Question: I want to show the arrow of the maximum and minimum value just like the picture below.
Does anyone have ideas about how to achieve it using iOS-Charts? Thanks a lot.

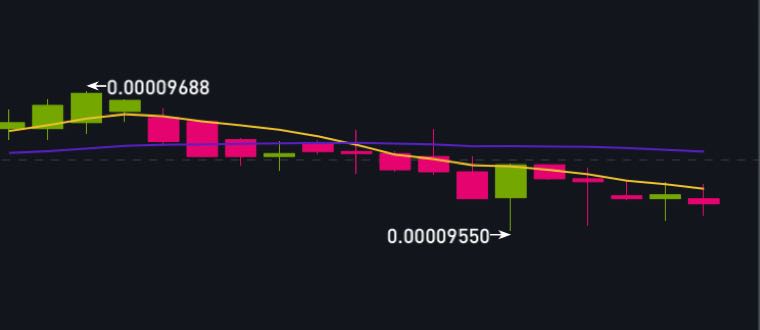
Answer: You need to write your own custom renderer for 'CandleStickChartView'.
Fortunately, in your case you need overwrite only one method.
So, inherit class from 'CandleStickChartRenderer' and override method 'drawValues(context: CGContext)'. You can just copy/paste most of the code from parent's method and make only necessary changes.
'''
class MyCandleStickChartRenderer: CandleStickChartRenderer {
internal var _xBounds = XBounds()
var minValue: Double
var maxValue: Double
init (view: CandleStickChartView, minValue: Double, maxValue: Double) {
self.minValue = minValue
self.maxValue = maxValue
super.init(dataProvider: view, animator: view.chartAnimator, viewPortHandler: view.viewPortHandler)
}
override func drawValues(context: CGContext)
{
// ... I remove some code that was not changed ...
for j in stride(from: _xBounds.min, through: _xBounds.range + _xBounds.min, by: 1)
{
guard let e = dataSet.entryForIndex(j) as? CandleChartDataEntry else { break }
// need to show only min and max values
guard e.high == maxValue || e.low == minValue else { continue }
pt.x = CGFloat(e.x)
if e.high == maxValue {
pt.y = CGFloat(e.high * phaseY)
} else if e.low == minValue {
pt.y = CGFloat(e.low * phaseY)
}
pt = pt.applying(valueToPixelMatrix)
// ... I remove some code that was not changed ...
if dataSet.isDrawValuesEnabled
{
var textValue: String?
var align: NSTextAlignment = .center
// customize position for min/max value
if e.high == maxValue {
pt.y -= yOffset
textValue = "- " + String(maxValue)
align = .left
} else if e.low == minValue {
pt.y += yOffset / 5
textValue = String(minValue) + " -"
align = .right
}
if let textValue = textValue {
ChartUtils.drawText(
context: context,
text: textValue,
point: CGPoint(
x: pt.x,
y: pt.y ),
align: align,
attributes: [NSAttributedStringKey.font: valueFont, NSAttributedStringKey.foregroundColor: dataSet.valueTextColorAt(j)])
}
}
}
}
}
}
'''
Also you need to create instance of your renderer and set it as property in your chart view.
'''
myCandleStickChartView.renderer = MyCandleStickChartRenderer(view: candleStickChartView, minValue: 400, maxValue: 1450)
'''
And in the end ...
<URL>